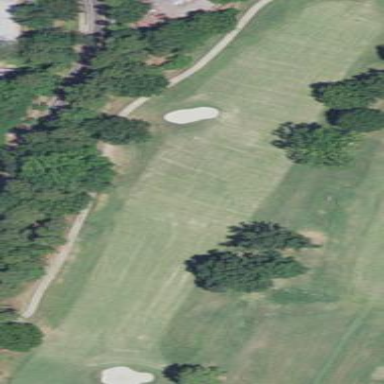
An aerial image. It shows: Golf fairway surrounded by grass.